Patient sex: F
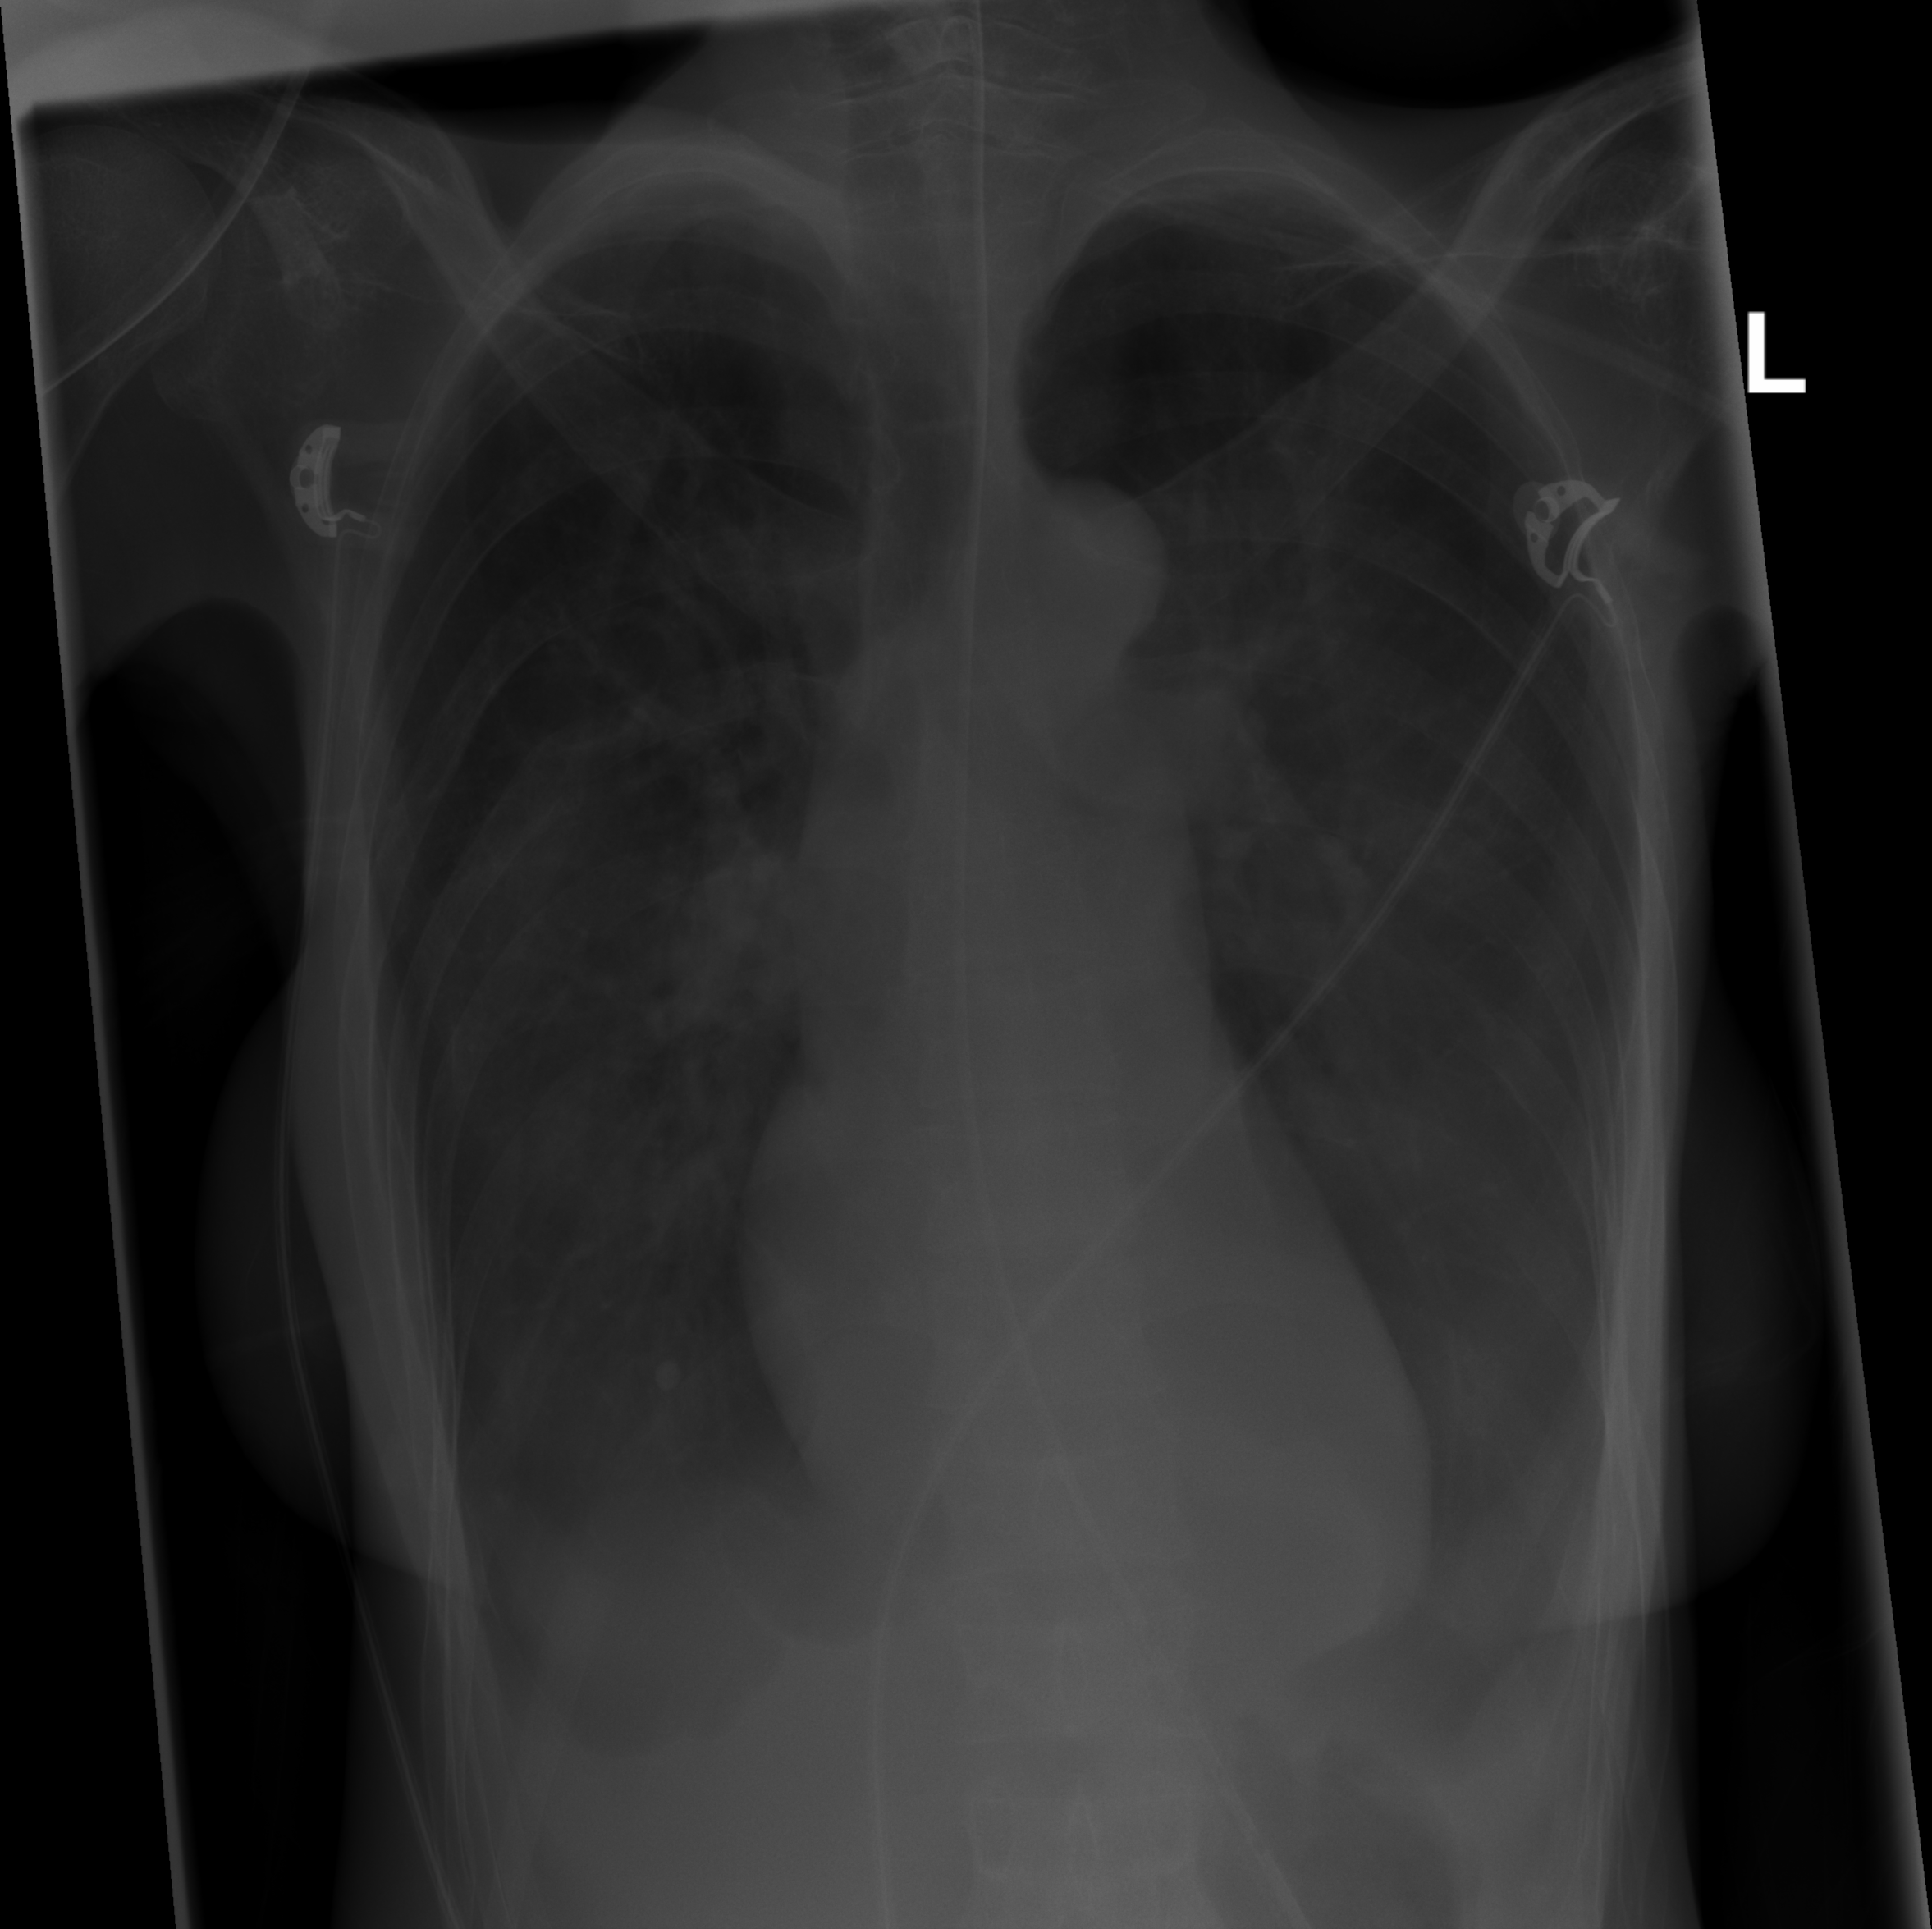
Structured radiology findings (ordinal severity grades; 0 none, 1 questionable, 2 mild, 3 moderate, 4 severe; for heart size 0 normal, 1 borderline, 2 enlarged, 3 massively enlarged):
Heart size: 0
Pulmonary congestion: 0
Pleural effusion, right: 2
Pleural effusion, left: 2
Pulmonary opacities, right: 0
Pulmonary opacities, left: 0
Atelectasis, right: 0
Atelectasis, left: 0